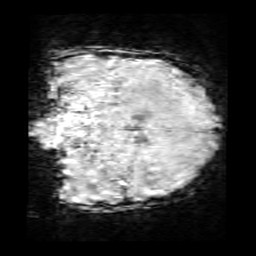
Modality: SWI
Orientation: coronal
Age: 10
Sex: female
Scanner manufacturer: siemens
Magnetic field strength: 3 T
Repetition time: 0.027 s
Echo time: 0.02 s